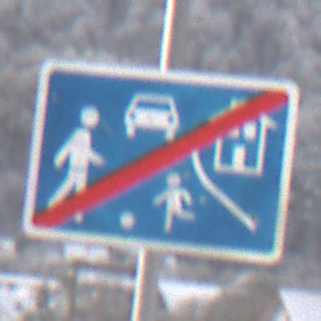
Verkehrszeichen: EndeVerkehrsberuhigterBereich
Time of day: MorningAfternoon
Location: Outdoor (Nature)
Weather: PartlyCloudy
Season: Winter
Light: Natural